Interaction volume radius: 5 \u00c5
Interaction volume height: 40 \u00c5
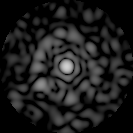
Disorder parameter: 0.8108